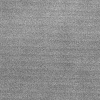
Atmospheric dust classification: dusty